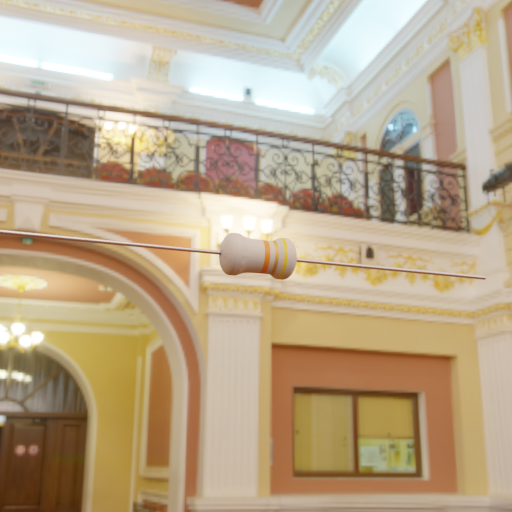
Resistor colour bands (in order): orange, gold, yellow